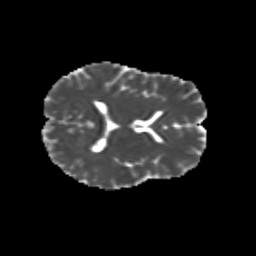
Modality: MD
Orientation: axial
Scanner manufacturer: siemens
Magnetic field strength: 3 T
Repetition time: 9.2 s
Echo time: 0.084 s